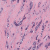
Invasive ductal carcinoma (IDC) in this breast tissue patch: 1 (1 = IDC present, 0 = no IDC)